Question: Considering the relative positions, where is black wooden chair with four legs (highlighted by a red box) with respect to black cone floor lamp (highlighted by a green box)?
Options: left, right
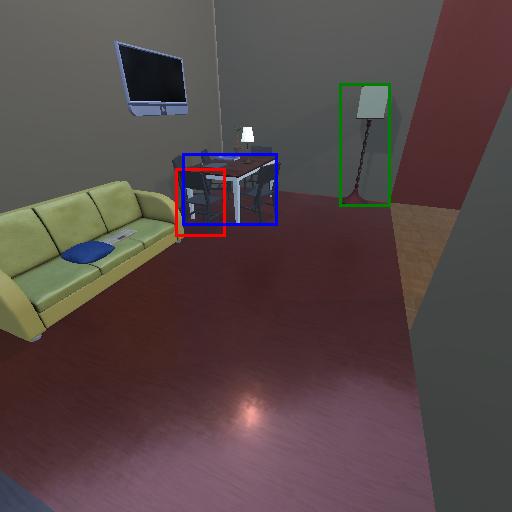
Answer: left